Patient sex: M
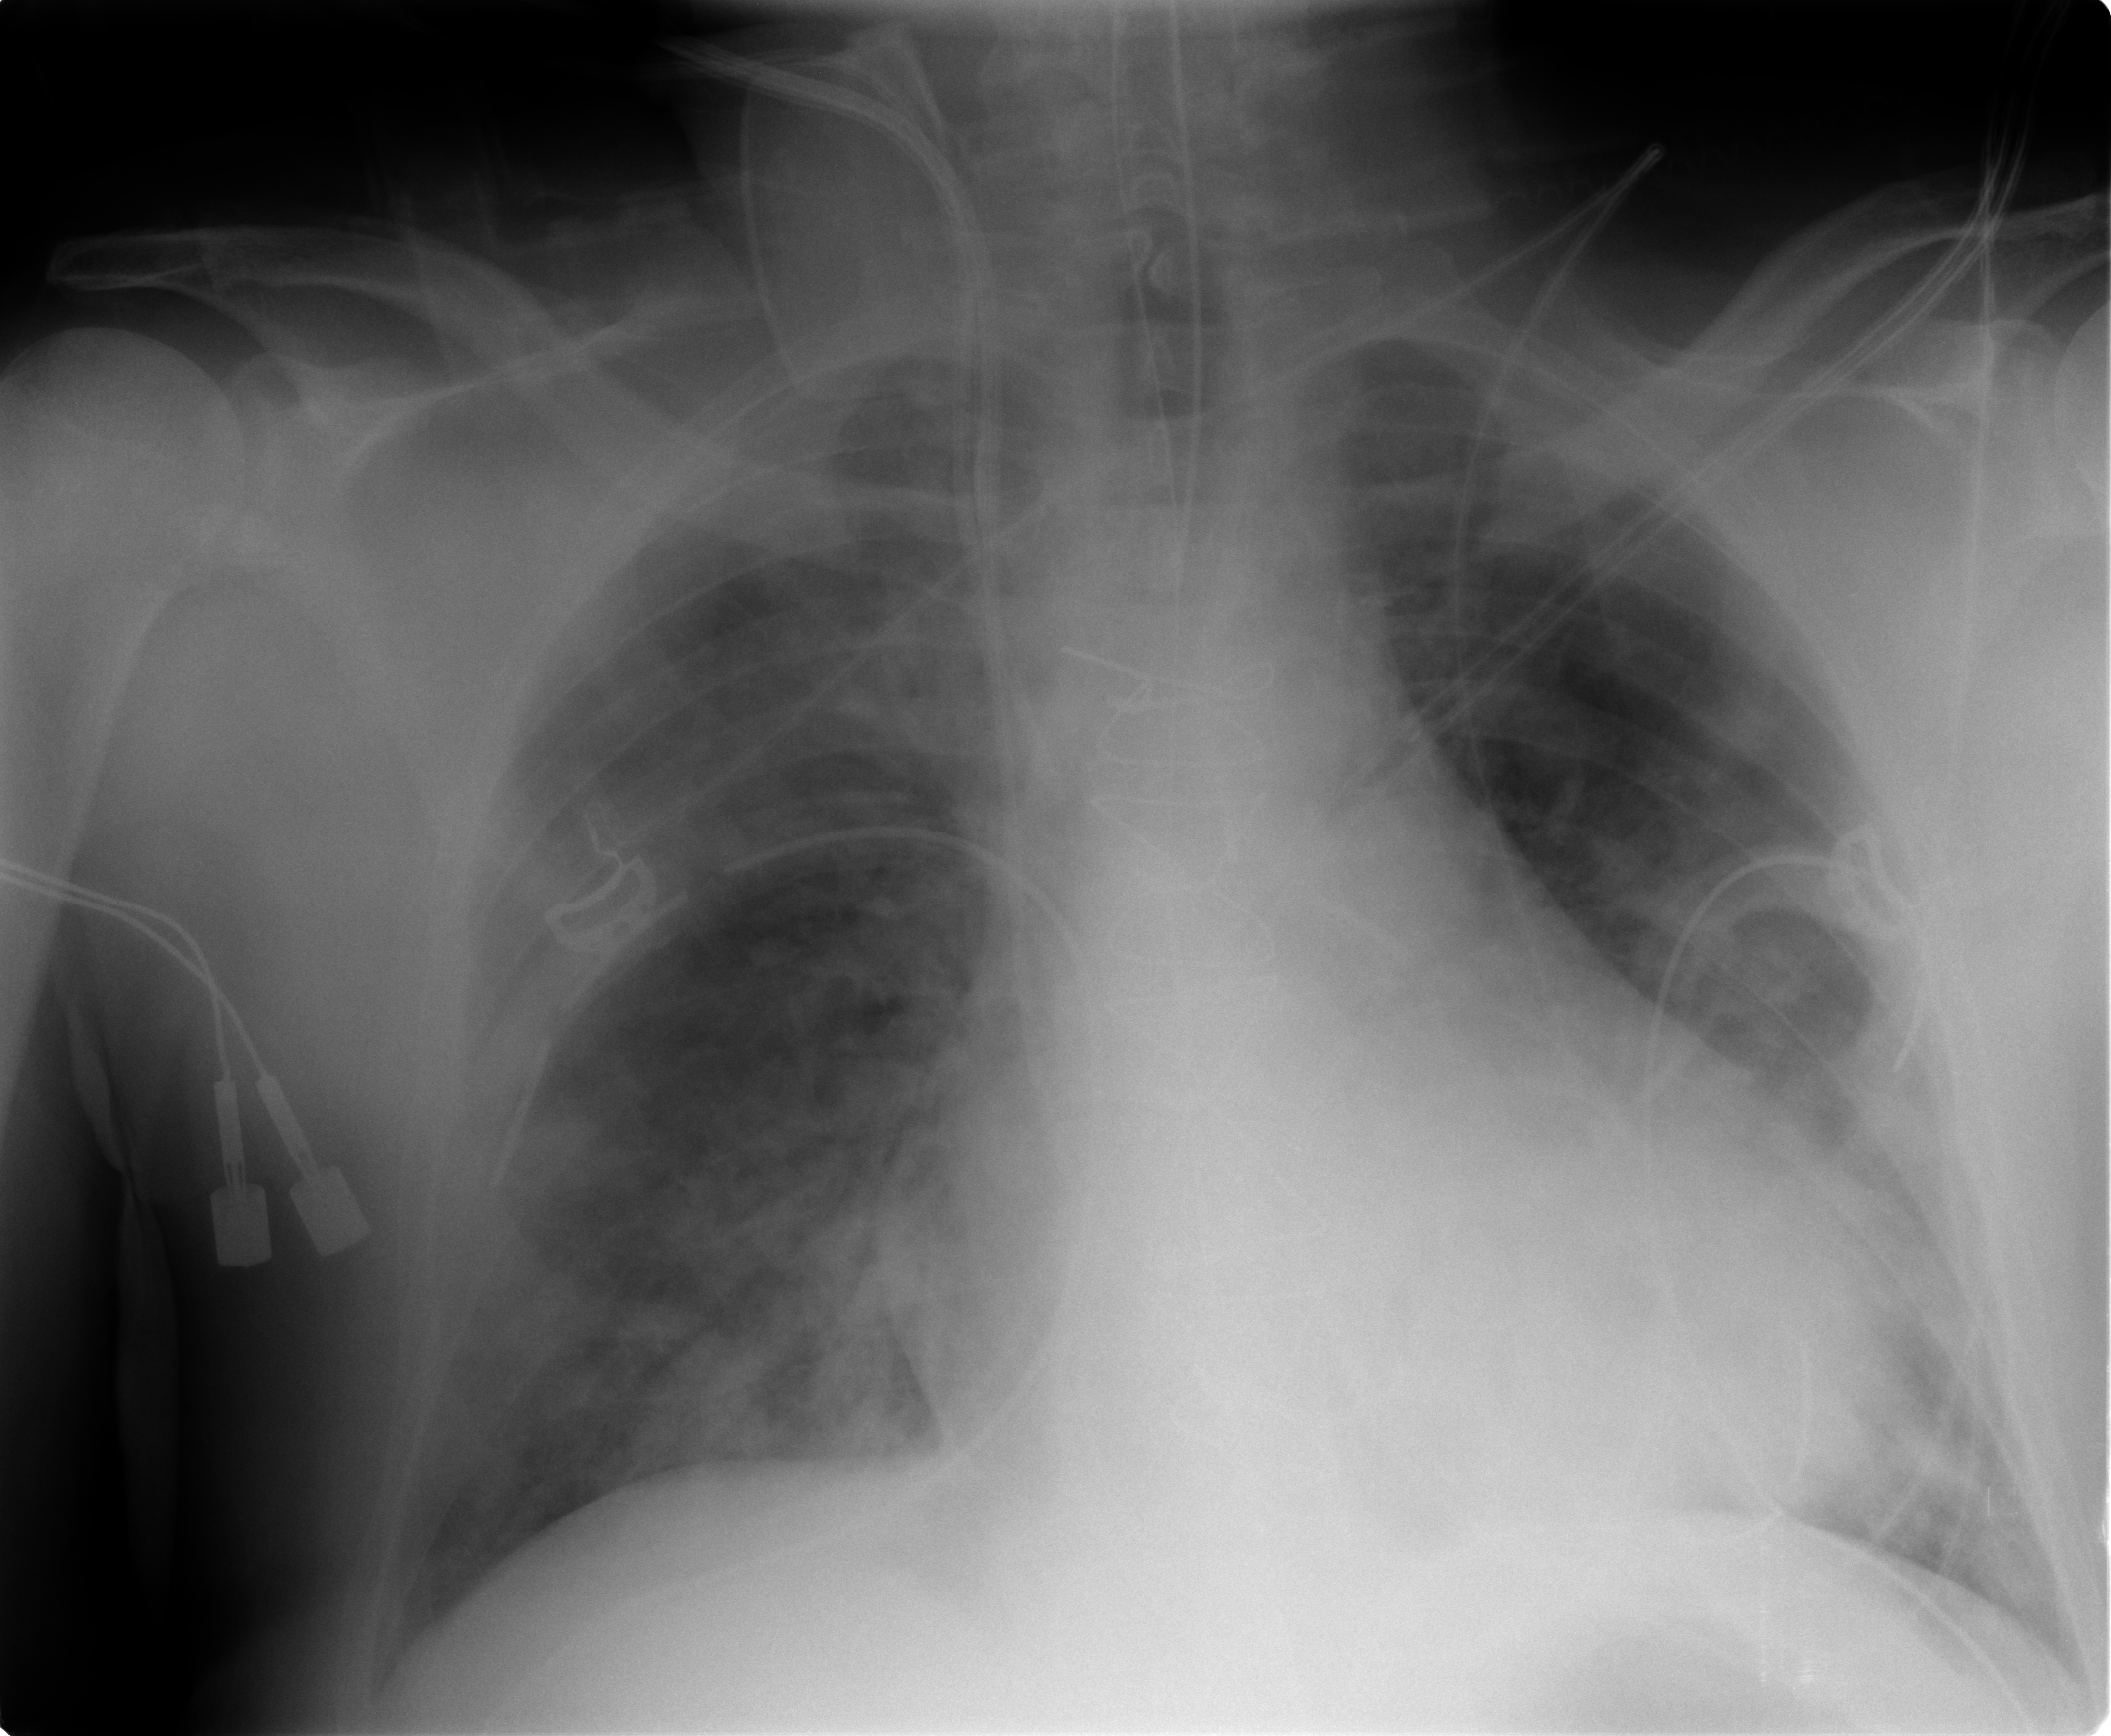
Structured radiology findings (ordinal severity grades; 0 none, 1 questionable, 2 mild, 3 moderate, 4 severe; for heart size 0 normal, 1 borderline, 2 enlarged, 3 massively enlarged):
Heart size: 2
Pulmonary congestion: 2
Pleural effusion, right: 0
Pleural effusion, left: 0
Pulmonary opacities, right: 3
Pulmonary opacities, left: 2
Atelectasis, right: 2
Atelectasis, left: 2